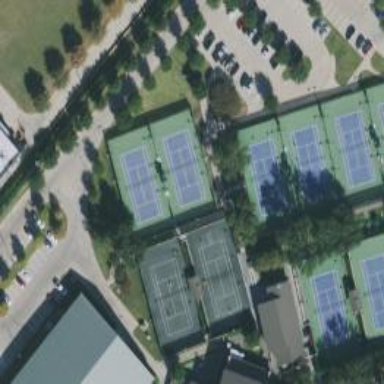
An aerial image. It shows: Paved tennis court in leisure land pitch.